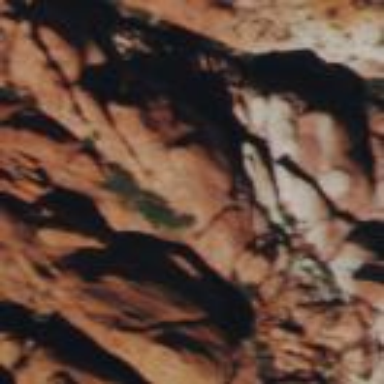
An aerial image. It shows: Brown cliff in natural setting.